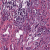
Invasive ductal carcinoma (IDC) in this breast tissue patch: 1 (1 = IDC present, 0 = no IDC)